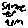
Label: triangle